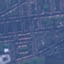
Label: Residential